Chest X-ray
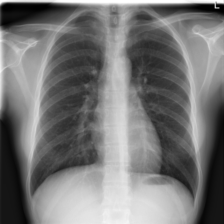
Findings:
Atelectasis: negative
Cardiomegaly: negative
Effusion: negative
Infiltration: negative
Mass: negative
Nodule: negative
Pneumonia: negative
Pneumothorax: negative
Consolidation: negative
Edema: negative
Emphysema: negative
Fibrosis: negative
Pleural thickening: negative
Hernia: negative